Interaction volume radius: 5 \u00c5
Interaction volume height: 10 \u00c5
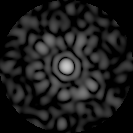
Disorder parameter: 0.814